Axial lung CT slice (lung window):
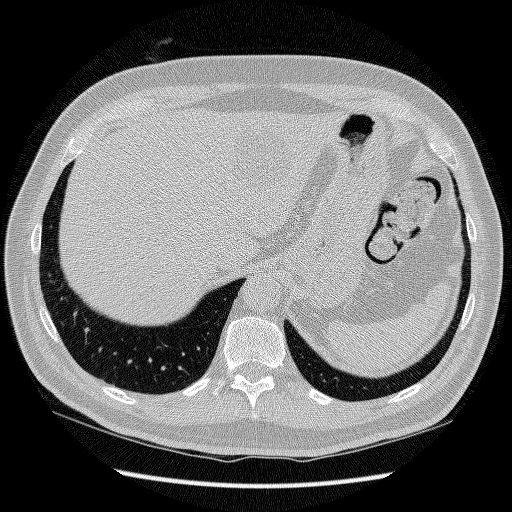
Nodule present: no